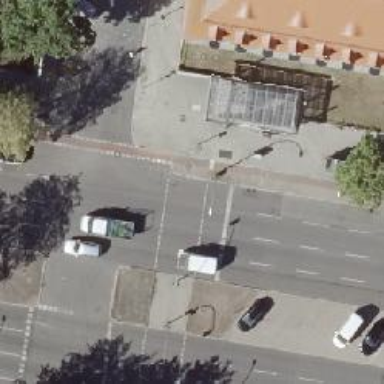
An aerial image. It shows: Footway crossing with traffic signals and central island.